Question: I am using the <URL> when testing with a sine wave. I have not noticed any unwanted artifacts when changing from a value larger than 1.0 to 1.0. I looked at the wave form it was producing and it appeared as if a few samples right at rate change are transposed incorrectly.
Here's a picture of an example of a stereo 440Hz sinewave stored using signed 16bit interleaved samples:

I also was unable to find any documentation covering the variable rate feature beyond the fifth code example. Here's is my initialization code:
'''
bool DynamicRateAudioFrameQueue::intialize(uint32_t sampleRate, uint32_t numChannels)
{
mSampleRate = sampleRate;
mNumChannels = numChannels;
mRate = 1.0;
mGlideTimeInMs = 0;
// Intialize buffer
size_t intialBufferSize = 100 * sampleRate * numChannels / 1000; // 100 ms
pFifoSampleBuffer = new FiFoBuffer<int16_t>(intialBufferSize);
soxr_error_t error;
// Use signed int16 with interleaved channels
soxr_io_spec_t ioSpec = soxr_io_spec(SOXR_INT16_I, SOXR_INT16_I);
// "When creating a var-rate resampler, q_spec must be set as follows:" - example code
// Using SOXR_VR makes sense, but I'm not sure if the quality can be altered when using var-rate
soxr_quality_spec_t qualitySpec = soxr_quality_spec(SOXR_HQ, SOXR_VR);
// Using the var-rate io-spec is undocumented beyond a single code example which states
// "The ratio of the given input rate and ouput rates must equate to the
// maximum I/O ratio that will be used: "
// My tests show this is not true
double inRate = 1.0;
double outRate = 1.0;
mSoxrHandle = soxr_create(inRate, outRate, mNumChannels, &error, &ioSpec, &qualitySpec, NULL);
if (error == 0) // soxr_error_t == 0; no error
{
mIntialized = true;
return true;
}
else
{
return false;
}
}
'''
Any idea what may be causing this to happen? Or have a suggestion for an alternative library that is capable of variable rate audio resampling in real time?
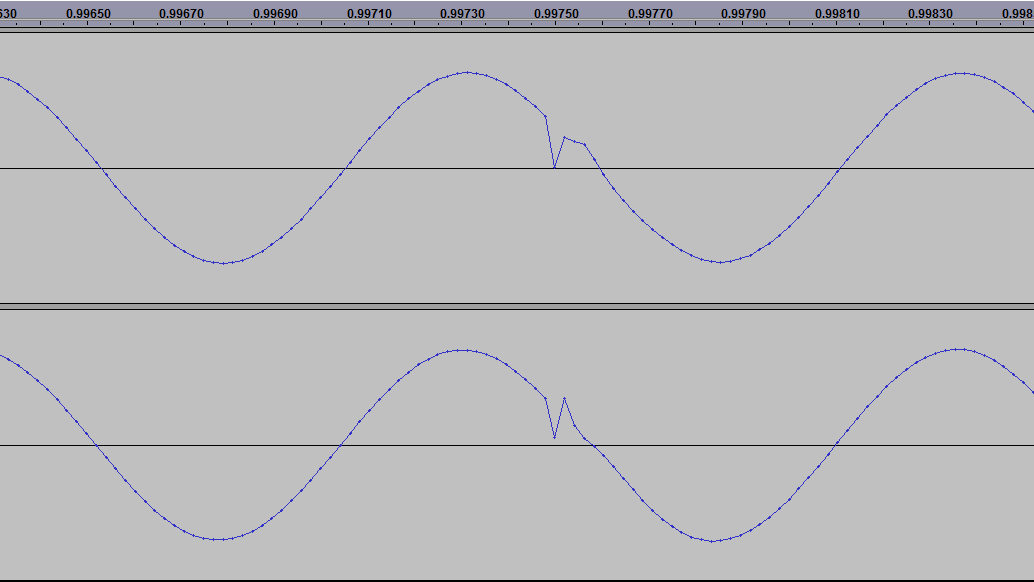
Answer: After speaking with the developer of the SoXR library I was able to resolve this issue by adjusting the maximum ratio parameters in the soxr_create method call. The developer's response can be found <URL>.